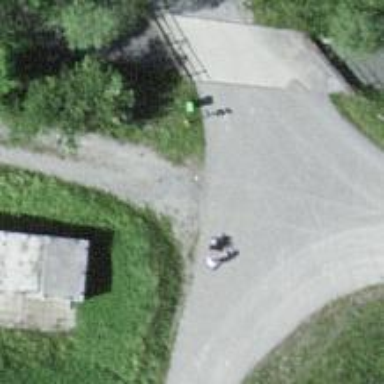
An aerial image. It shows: Guidepost providing information.